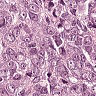
Metastatic tissue present: yes